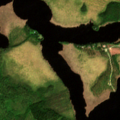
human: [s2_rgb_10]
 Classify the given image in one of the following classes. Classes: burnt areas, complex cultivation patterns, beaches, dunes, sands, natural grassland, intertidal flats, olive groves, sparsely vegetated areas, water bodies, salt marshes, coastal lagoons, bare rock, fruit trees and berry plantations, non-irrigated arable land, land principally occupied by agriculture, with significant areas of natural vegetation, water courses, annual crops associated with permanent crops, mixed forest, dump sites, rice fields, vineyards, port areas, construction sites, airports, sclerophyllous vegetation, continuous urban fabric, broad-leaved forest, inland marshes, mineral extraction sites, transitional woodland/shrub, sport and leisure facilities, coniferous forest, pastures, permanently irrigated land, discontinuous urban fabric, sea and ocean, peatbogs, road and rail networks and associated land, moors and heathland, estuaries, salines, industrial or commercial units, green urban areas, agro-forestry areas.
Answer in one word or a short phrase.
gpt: mixed forest, transitional woodland/shrub, peatbogs, water bodies